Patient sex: F
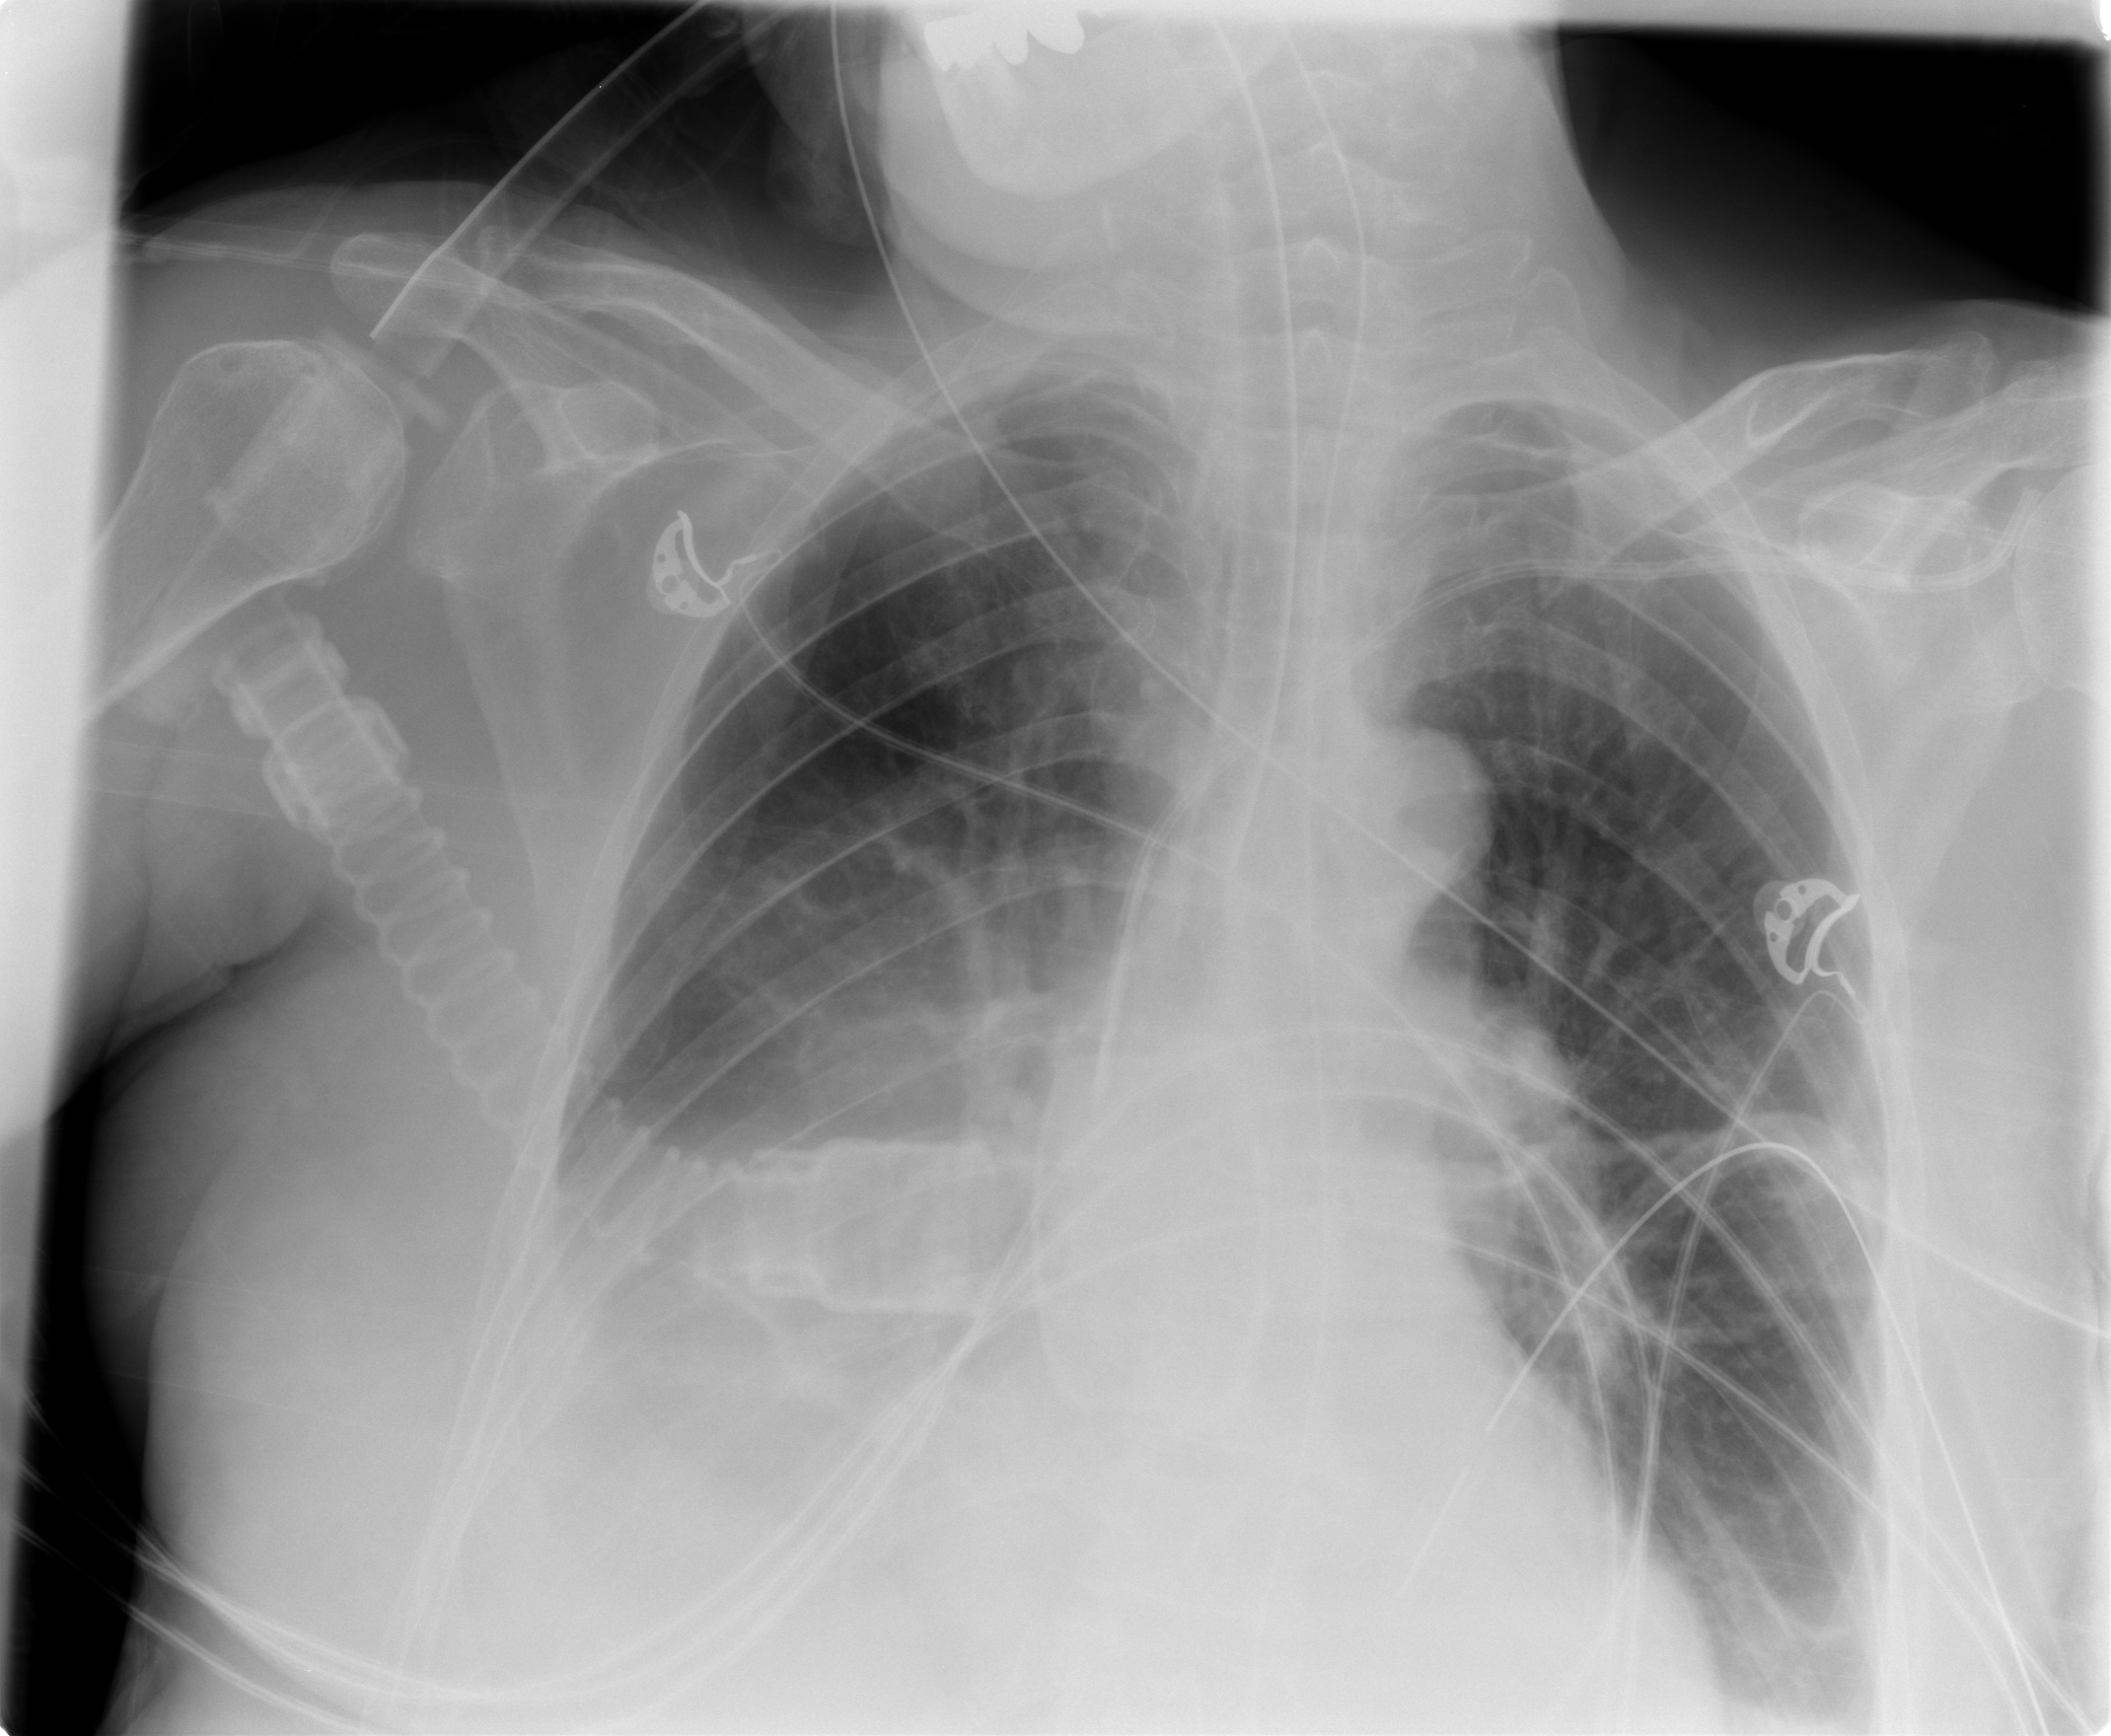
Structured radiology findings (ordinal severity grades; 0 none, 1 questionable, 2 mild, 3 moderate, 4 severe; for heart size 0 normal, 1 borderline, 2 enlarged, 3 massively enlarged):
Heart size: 1
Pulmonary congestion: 2
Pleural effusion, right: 3
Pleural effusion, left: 0
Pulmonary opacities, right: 0
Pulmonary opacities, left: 0
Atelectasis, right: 2
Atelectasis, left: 0